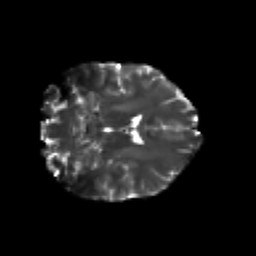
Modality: T2w
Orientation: coronal
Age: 21
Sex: female
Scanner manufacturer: siemens
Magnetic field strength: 3 T
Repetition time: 3.5 s
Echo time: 0.113 s